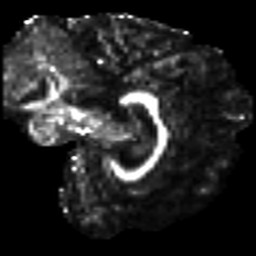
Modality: FA
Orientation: sagittal
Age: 37
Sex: female
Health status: ill
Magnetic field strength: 3 T
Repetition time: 8.4 s
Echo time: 0.0926 s